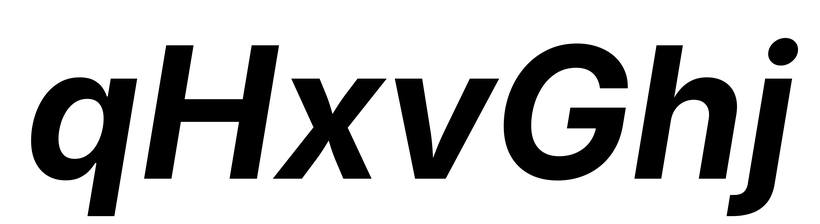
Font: Inter-Italic_Bold_Italic